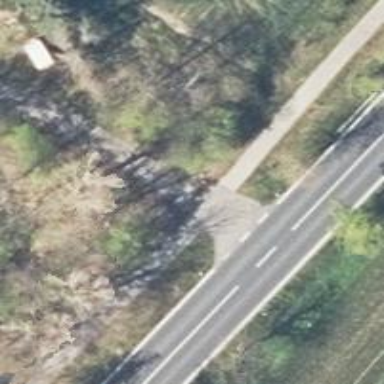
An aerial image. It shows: Unmarked road crossing.